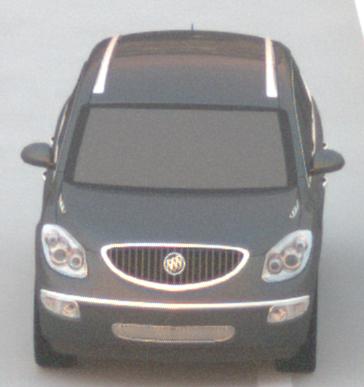
Make: Buick
Model: Enclave
Detailed model: GMT967
Model produced from: 2007
Model produced until: 2017
Doors: 5
Color: gray
Road condition: dry road
Daytime: sunrise or sunset
Contrast: medium contrast